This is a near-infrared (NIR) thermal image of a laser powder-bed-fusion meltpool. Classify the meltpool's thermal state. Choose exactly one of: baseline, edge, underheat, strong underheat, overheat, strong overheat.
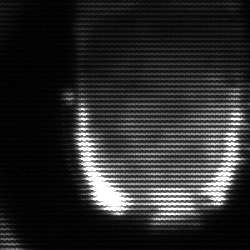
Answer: baseline